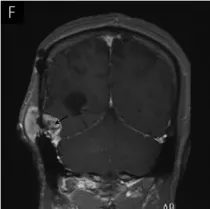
Significant enhancement was seen after gadolinium administration, without uniform enhancement in the center of the lesion (D-F).
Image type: radiology (mri)